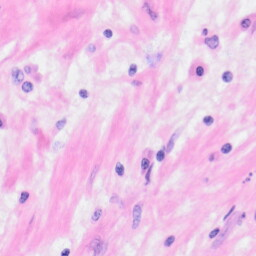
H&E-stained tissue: Kidney